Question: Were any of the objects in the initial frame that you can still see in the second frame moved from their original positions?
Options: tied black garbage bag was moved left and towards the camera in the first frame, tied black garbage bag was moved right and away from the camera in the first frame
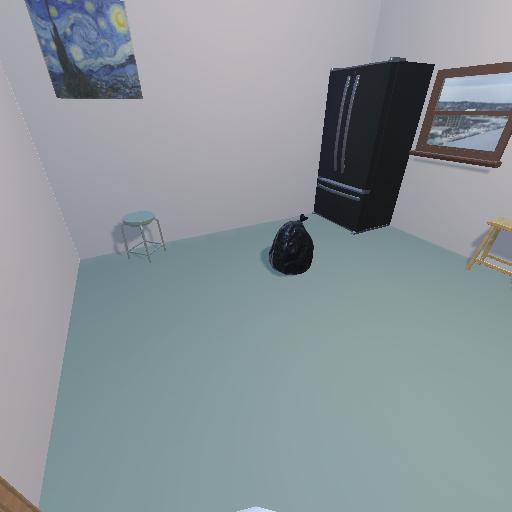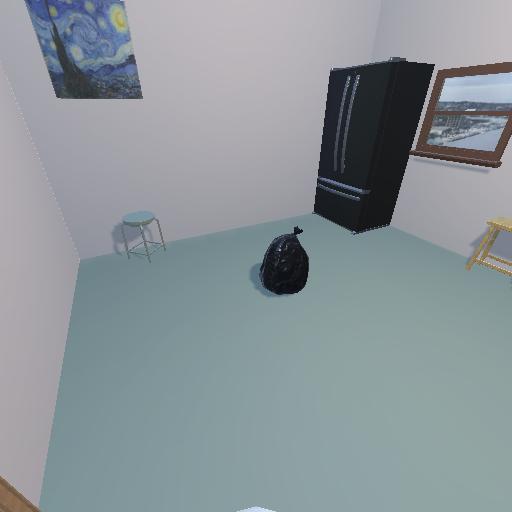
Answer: tied black garbage bag was moved left and towards the camera in the first frame